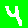
Digit: 4